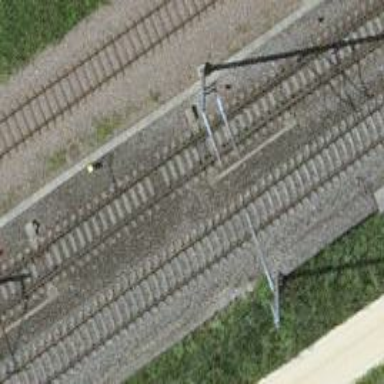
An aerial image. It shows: Railway switch.